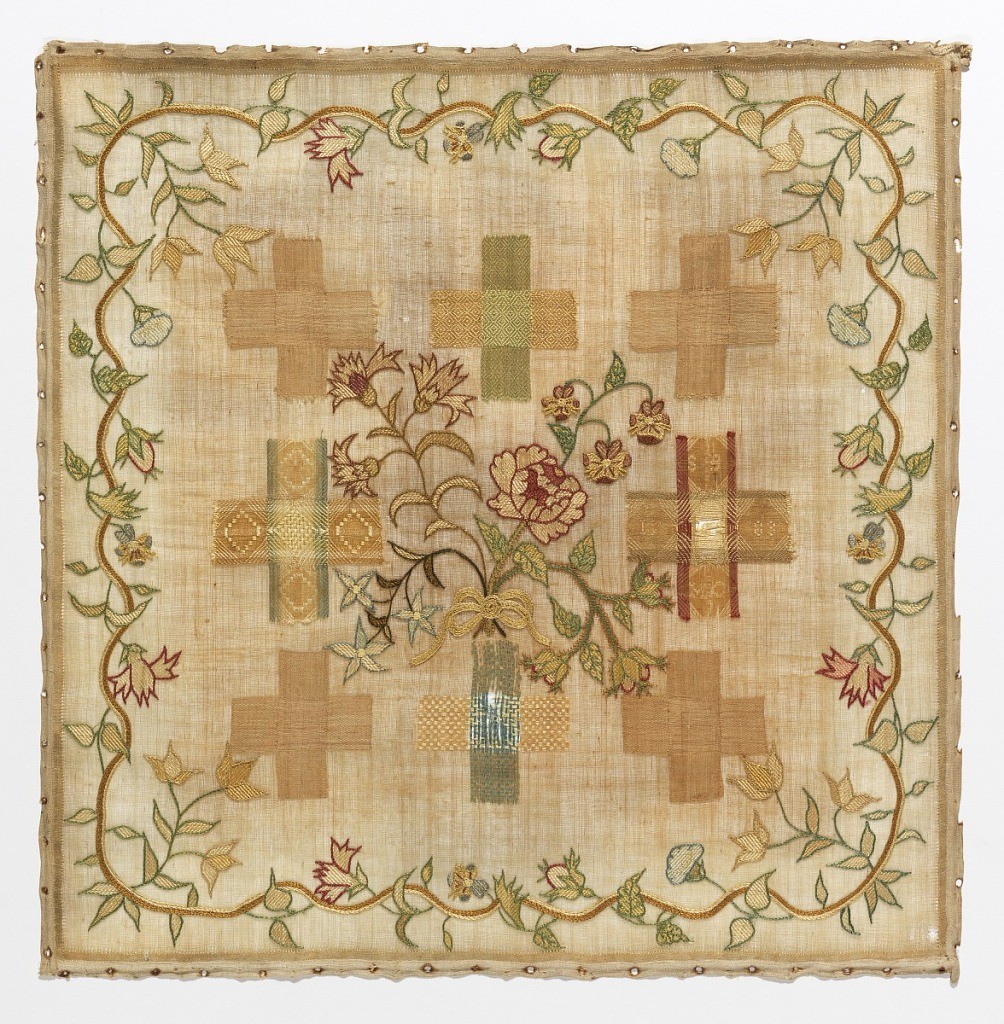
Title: Sampler
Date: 1788
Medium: silk embroidery on linen foundation Technique: counted and uncounted stitches; chain, satin and darning stitches on plain weave foundation
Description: Bouquet of flowers including pansy, rose and carnation, surrounded by eight darning crosses of plain weave and twills, within a twisting floral border. The cross at center right is marked S. S., M.C., 1788